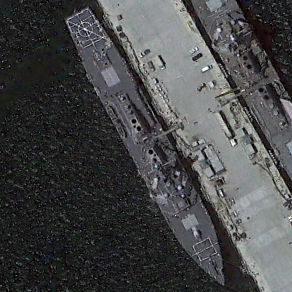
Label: destroyer